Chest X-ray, AP view. Patient: 59 years old, sex M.
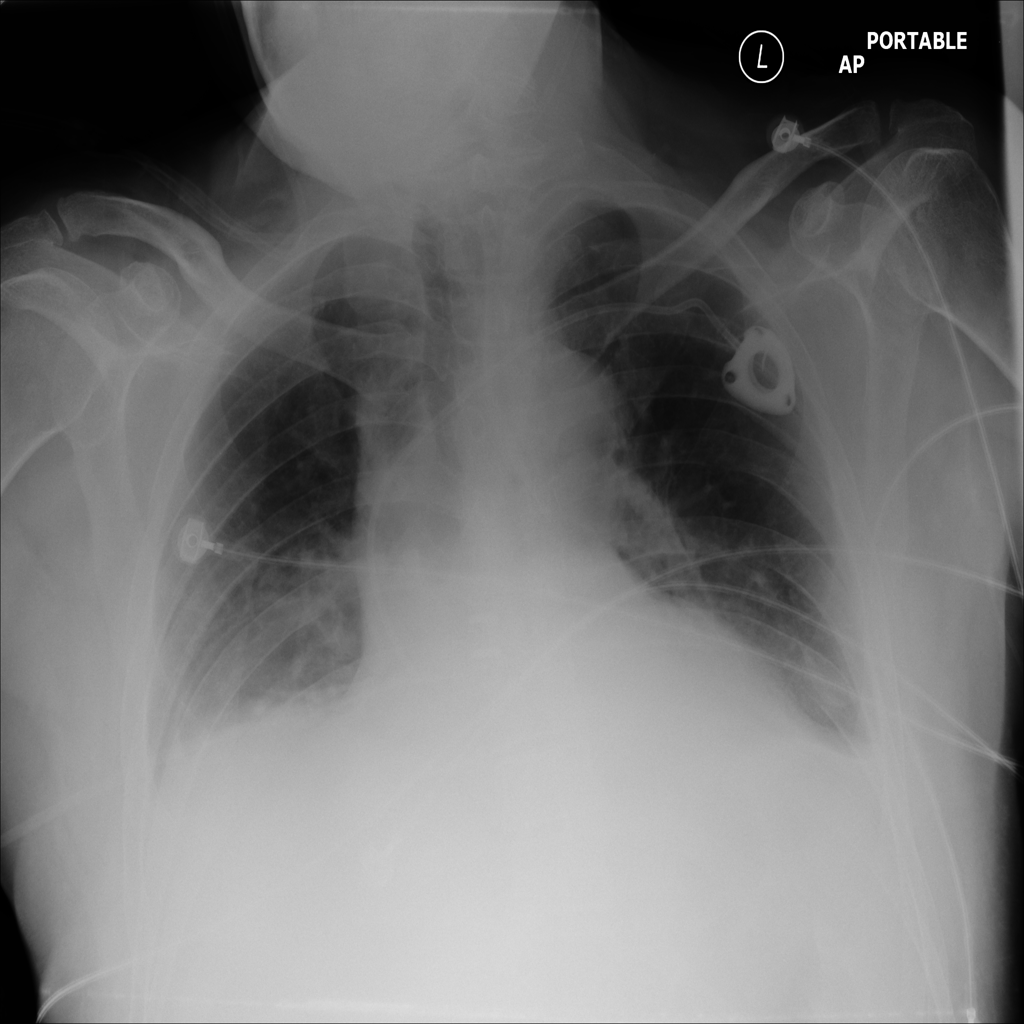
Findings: Atelectasis, Consolidation, Effusion